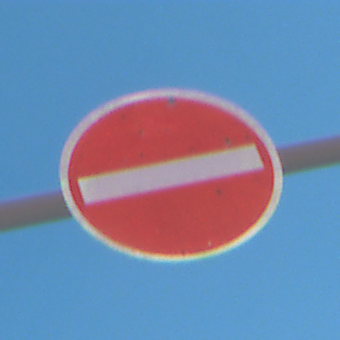
Verkehrszeichen: VerbotDerEinfahrt
Umgebung: Outdoor, Nature
Tageszeit: Midday
Wetter: PartlyCloudy
Licht: Natural
Jahreszeit: NotSpecified
Kontrast: HighContrast